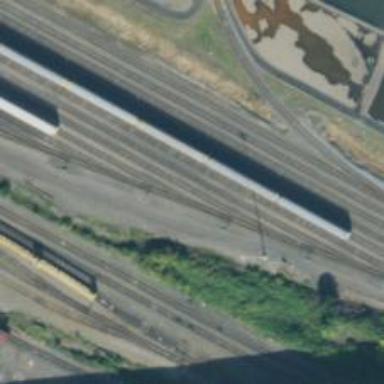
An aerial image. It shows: Railway yard in service.